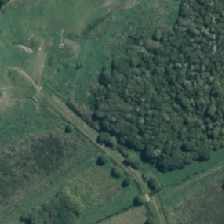
Land cover: deciduous_hardwood